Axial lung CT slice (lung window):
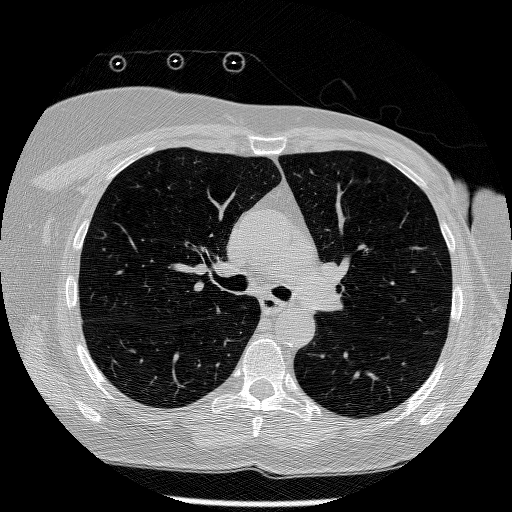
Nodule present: no